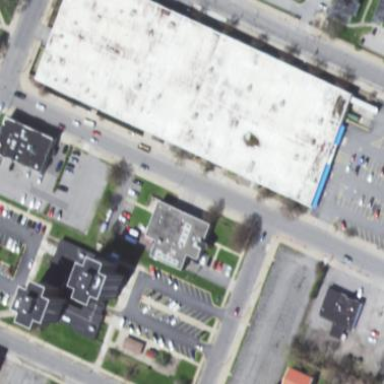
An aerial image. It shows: Retail building housing supermarket.